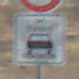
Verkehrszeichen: BeiNaesse
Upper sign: Geschwindigkeit70
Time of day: MorningAfternoon
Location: Outdoor (Suburban)
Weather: PartlyCloudy
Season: NotSpecified
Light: Natural